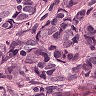
Metastatic tissue present: yes